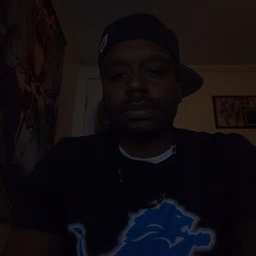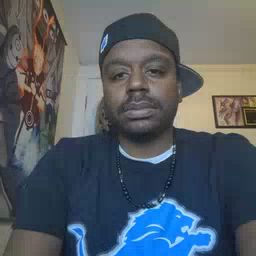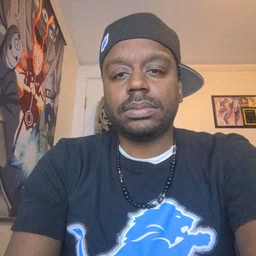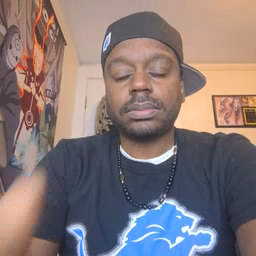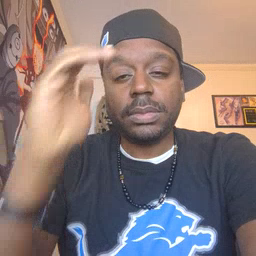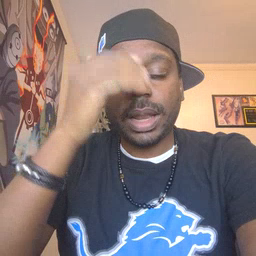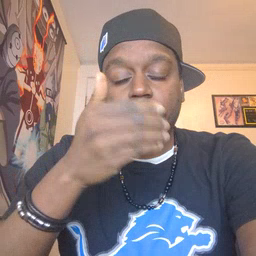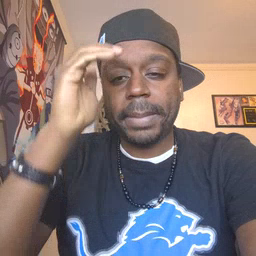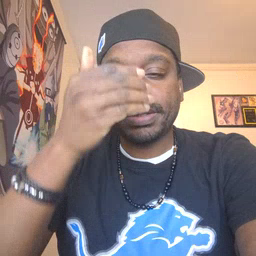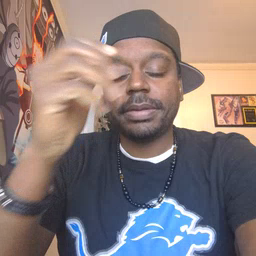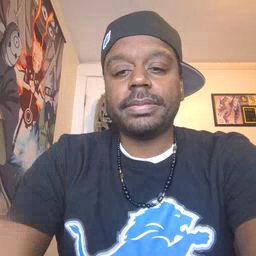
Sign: sleepy